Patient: sex M, age 67
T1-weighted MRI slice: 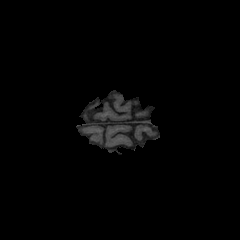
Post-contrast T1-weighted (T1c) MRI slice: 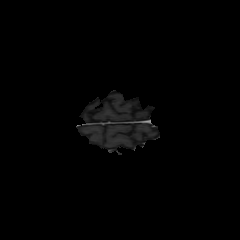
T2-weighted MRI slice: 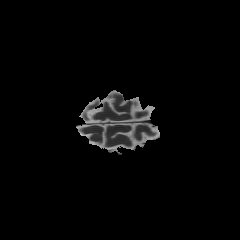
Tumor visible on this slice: no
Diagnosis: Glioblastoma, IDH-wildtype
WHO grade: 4